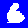
Digit: 6